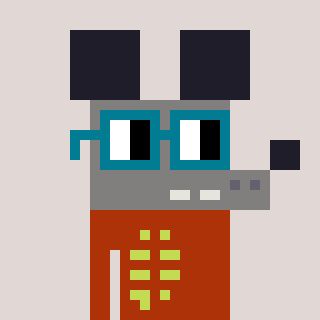
a pixel art character with square dark green glasses, a mouse-shaped head and a hotbrown-colored body on a warm background